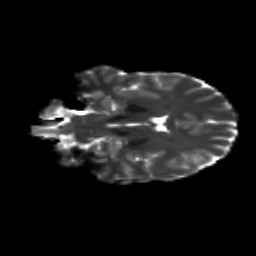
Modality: T2w
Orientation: coronal
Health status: ill
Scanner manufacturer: siemens
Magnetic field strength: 3 T
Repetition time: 13.7 s
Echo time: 0.098 s